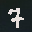
Label: 7